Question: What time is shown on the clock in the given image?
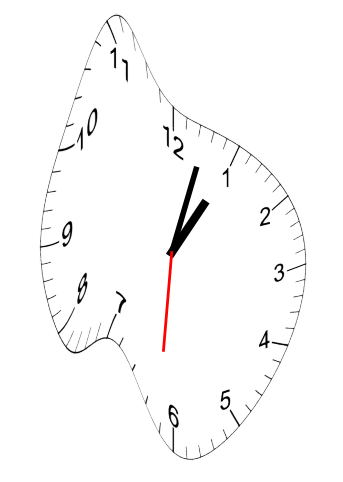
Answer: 01:02:31